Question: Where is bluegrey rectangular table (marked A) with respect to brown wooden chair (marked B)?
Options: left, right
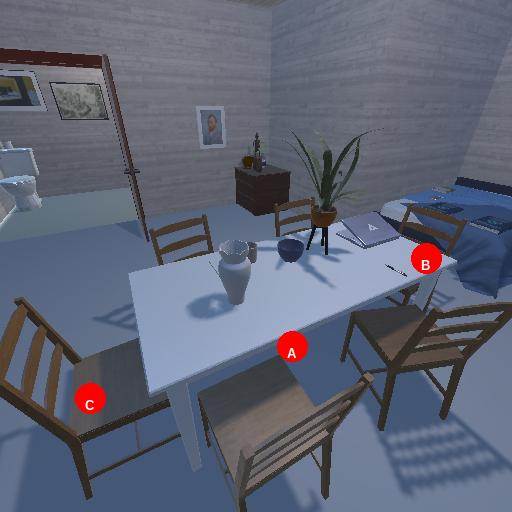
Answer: left